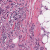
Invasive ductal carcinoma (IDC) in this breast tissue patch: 1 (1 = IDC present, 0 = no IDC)